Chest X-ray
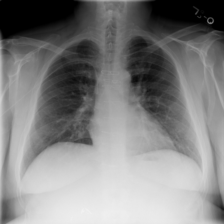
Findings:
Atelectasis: negative
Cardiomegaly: negative
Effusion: negative
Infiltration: negative
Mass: negative
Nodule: negative
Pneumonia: negative
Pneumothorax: negative
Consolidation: negative
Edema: negative
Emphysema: negative
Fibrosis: negative
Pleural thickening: negative
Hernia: negative